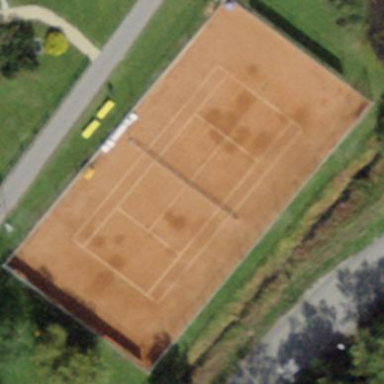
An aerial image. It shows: Red tennis pitch for leisure sports.